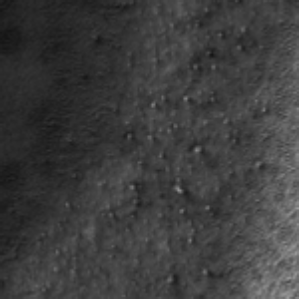
Label: frost